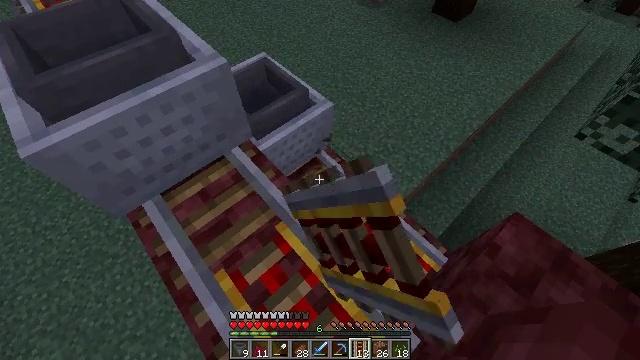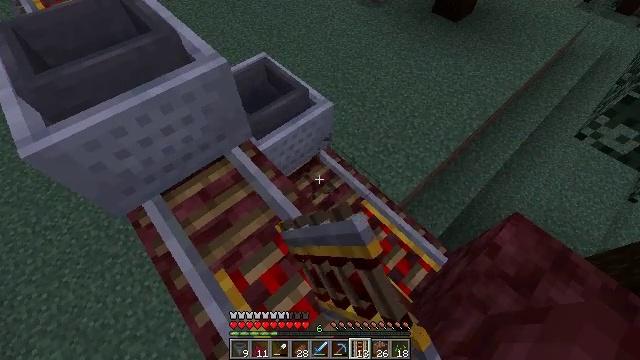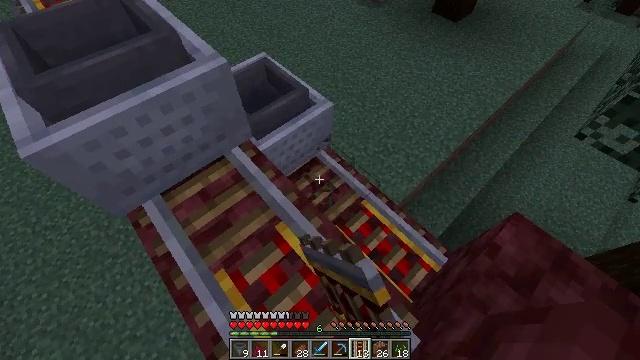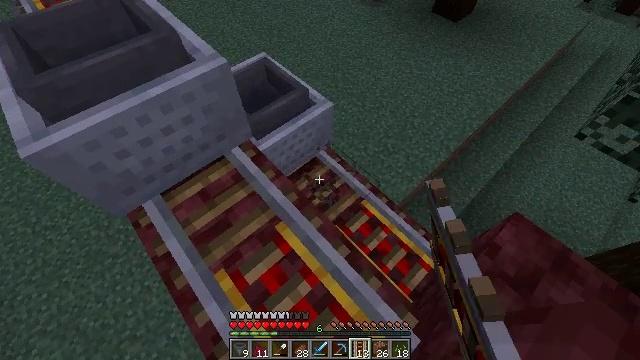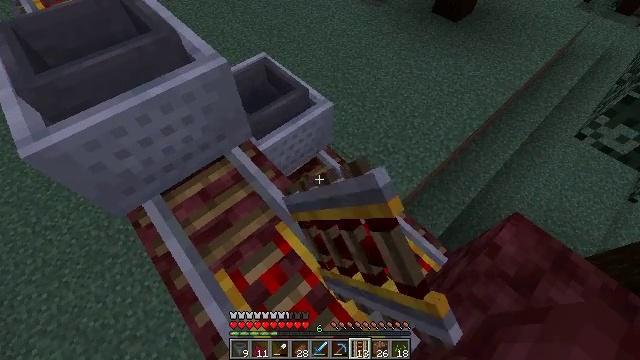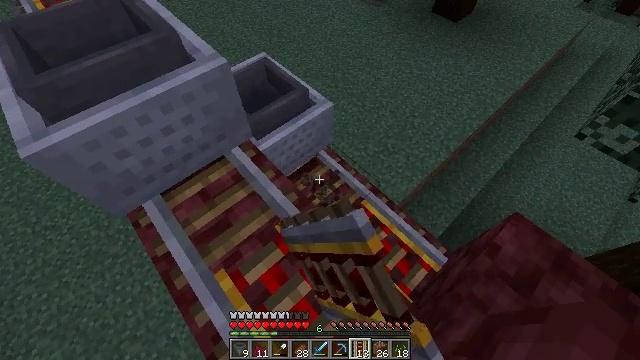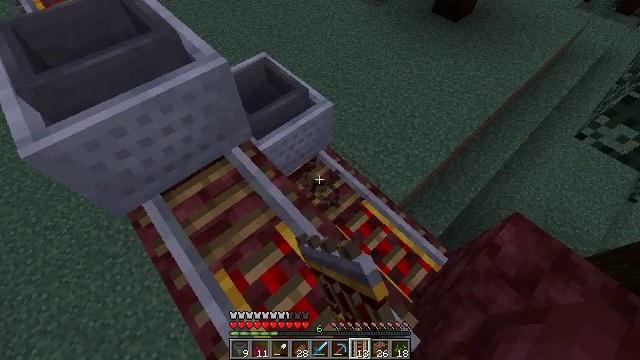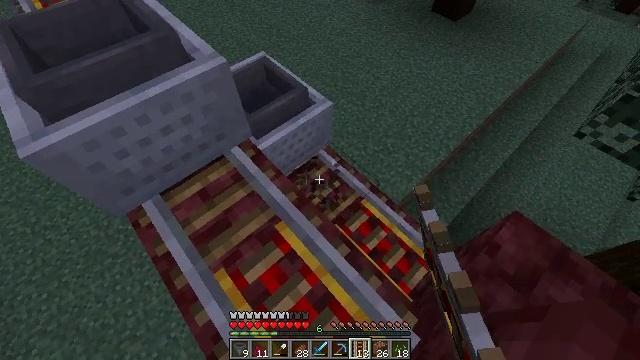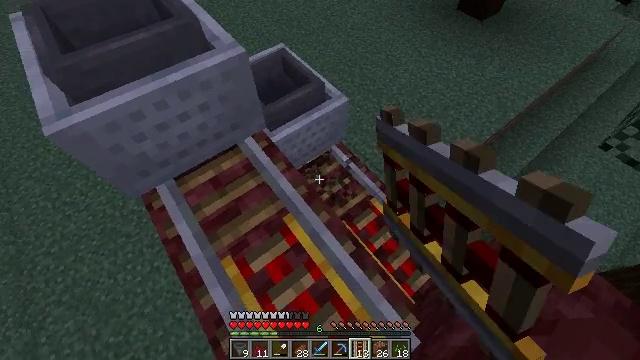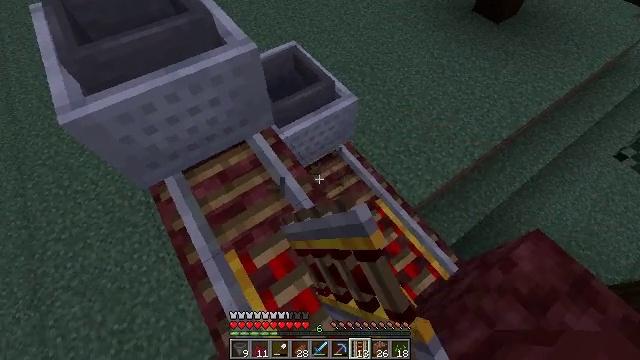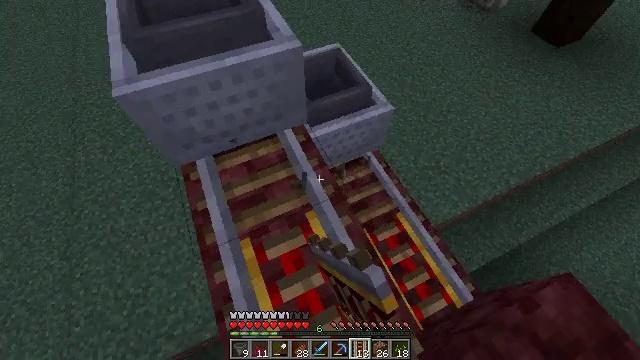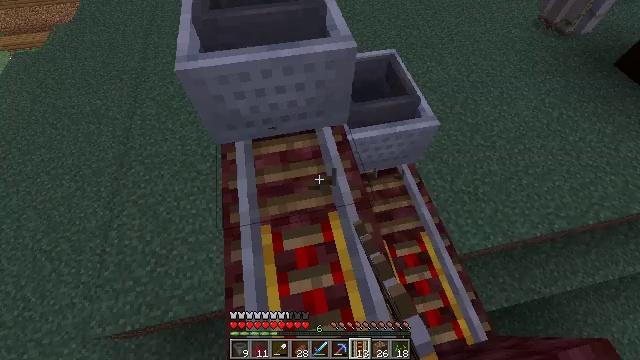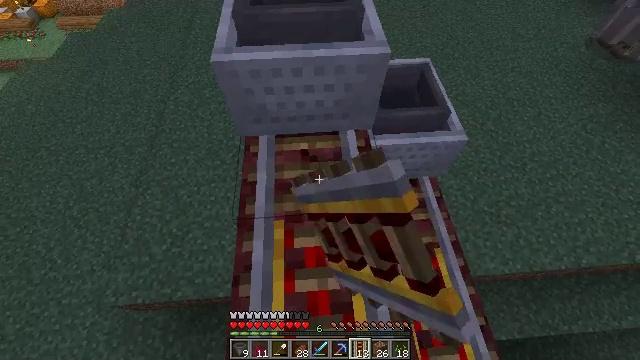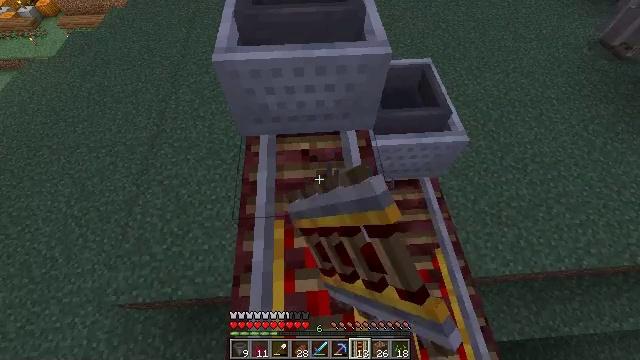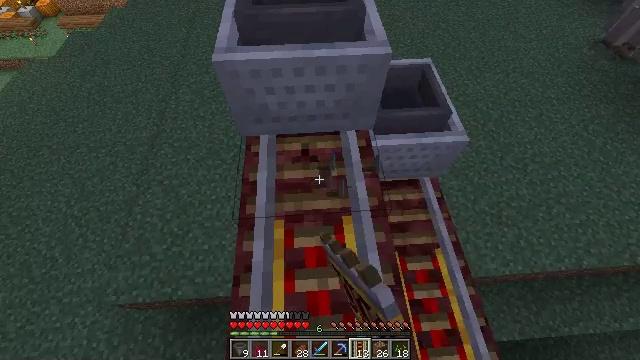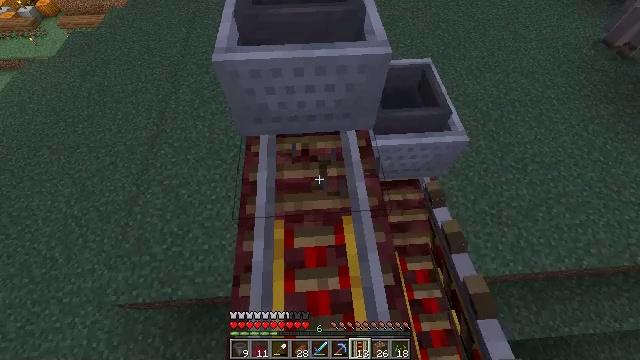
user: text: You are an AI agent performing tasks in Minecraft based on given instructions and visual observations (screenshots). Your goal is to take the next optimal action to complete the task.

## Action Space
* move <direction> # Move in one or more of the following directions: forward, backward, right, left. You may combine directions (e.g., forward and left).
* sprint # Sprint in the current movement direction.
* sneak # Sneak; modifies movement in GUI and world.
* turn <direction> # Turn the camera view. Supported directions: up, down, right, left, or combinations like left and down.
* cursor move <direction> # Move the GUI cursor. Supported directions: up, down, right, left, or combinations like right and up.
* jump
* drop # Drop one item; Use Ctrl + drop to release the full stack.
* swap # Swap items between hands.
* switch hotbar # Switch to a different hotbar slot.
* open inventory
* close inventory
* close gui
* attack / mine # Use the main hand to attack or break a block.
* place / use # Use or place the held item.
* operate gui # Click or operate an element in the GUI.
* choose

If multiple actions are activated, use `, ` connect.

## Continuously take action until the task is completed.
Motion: motion action
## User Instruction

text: Break the rail off the ground.
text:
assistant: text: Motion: attack / mine
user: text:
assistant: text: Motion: attack / mine
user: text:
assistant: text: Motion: attack / mine
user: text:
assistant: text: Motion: attack / mine
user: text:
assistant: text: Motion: attack / mine
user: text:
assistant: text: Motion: attack / mine
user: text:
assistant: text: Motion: attack / mine
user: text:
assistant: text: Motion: turn left and down, attack / mine
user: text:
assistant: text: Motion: turn left, attack / mine
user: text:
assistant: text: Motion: turn left, attack / mine
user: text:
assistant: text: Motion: turn left, attack / mine
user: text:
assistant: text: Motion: turn left, attack / mine
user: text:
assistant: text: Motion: attack / mine
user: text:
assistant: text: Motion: attack / mine
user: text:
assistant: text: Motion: attack / mine
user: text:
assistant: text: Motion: attack / mine
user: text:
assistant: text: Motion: attack / mine
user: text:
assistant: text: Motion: attack / mine
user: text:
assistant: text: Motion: attack / mine
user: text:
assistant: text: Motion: attack / mine
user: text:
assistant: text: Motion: no_op
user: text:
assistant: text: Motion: no_op
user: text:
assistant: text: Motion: no_op
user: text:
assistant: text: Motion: no_op
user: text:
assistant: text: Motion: no_op
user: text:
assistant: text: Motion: no_op
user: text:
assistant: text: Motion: no_op
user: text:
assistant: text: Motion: no_op
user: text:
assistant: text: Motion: no_op
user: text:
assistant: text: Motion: no_op